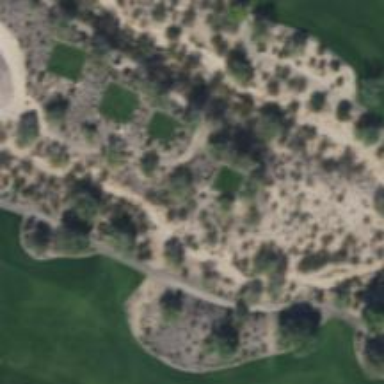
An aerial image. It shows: Golf tee on grassy land.